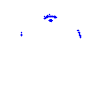
Particle: pion